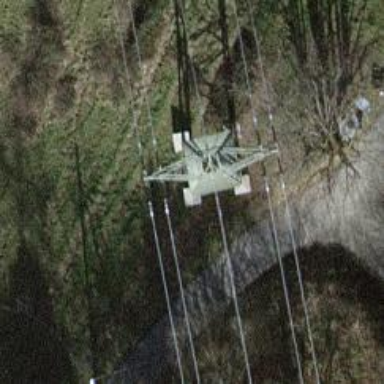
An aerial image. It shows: Lattice structure tower used for power transmission.